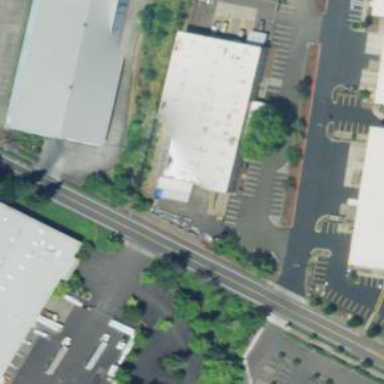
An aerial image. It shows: Building.